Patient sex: F
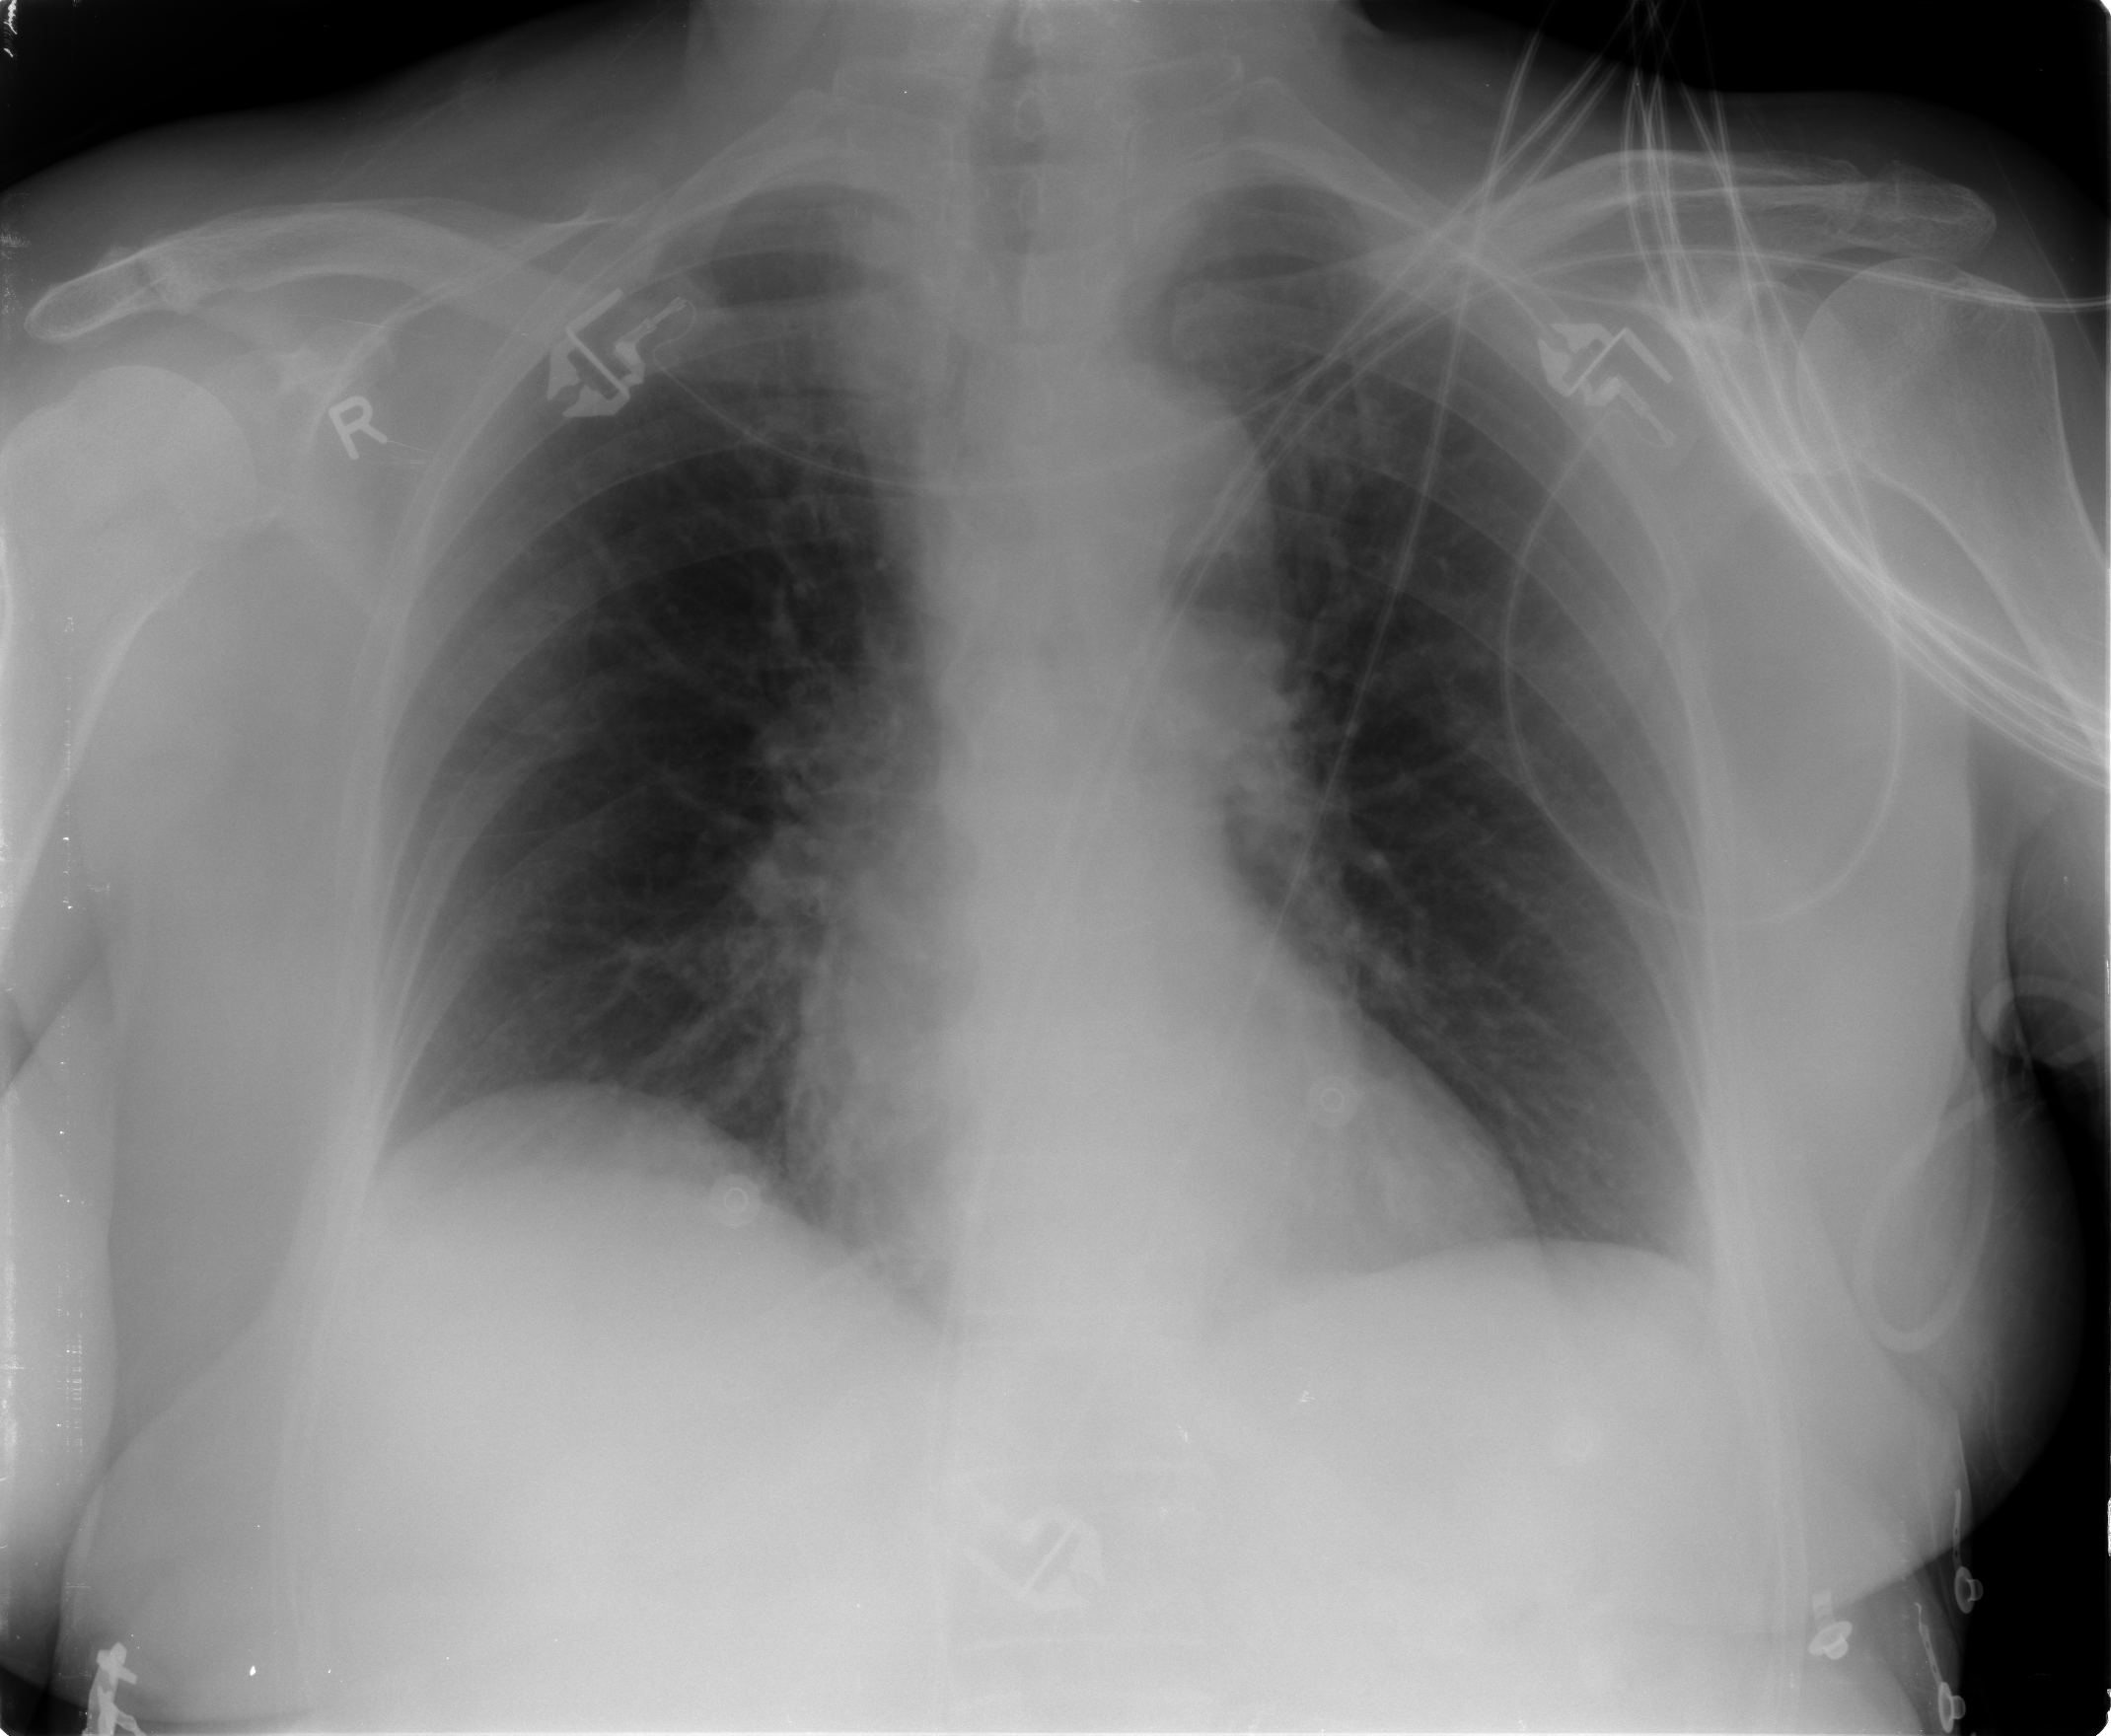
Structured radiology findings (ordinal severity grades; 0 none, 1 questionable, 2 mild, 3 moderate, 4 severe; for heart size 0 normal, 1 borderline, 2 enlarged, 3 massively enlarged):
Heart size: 0
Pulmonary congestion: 1
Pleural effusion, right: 0
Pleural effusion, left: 1
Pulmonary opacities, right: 0
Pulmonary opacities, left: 0
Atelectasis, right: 0
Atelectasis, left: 0